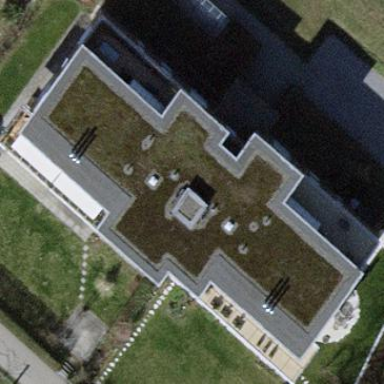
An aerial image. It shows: Building with flat roof.